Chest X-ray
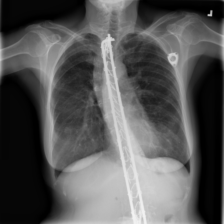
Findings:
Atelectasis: negative
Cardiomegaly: negative
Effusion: negative
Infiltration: negative
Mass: negative
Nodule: negative
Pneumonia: negative
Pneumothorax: negative
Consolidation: negative
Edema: negative
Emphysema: negative
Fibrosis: negative
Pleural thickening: negative
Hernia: negative